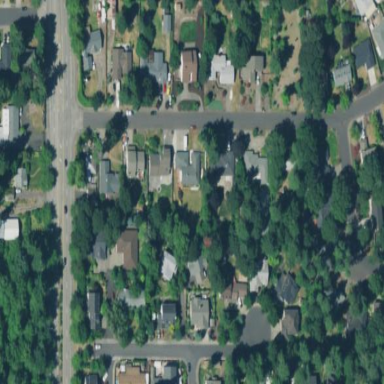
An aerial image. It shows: Residential area composed of single-family homes.